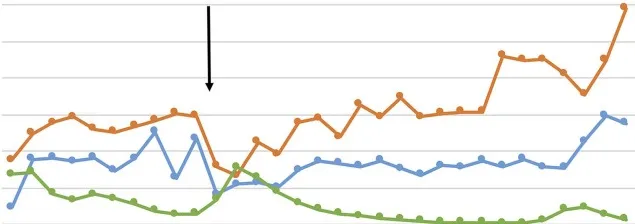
The ratio of partial pressure arterial oxygen to fractional inspired oxygen (PaO2/FiO2) and C reactive protein (CRP) levels over time in three patients (A-C). Despite daily variations in minimum and maximum PaO2/FiO2 values, the trend shows progressive respiratory function improvements since the start of nintedanib in all patients.
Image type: pathology (immunostaining)